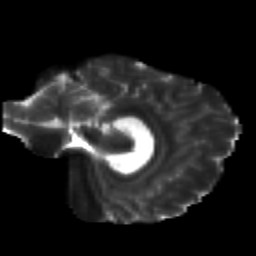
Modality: T2w
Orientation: sagittal
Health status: healthy
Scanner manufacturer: siemens
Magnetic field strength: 3 T
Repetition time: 12 s
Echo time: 0.092 s